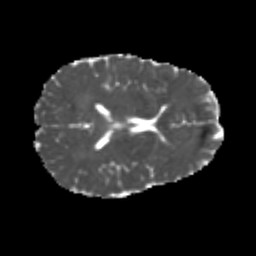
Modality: MD
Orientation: axial
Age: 21
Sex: male
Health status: healthy
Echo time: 0.074 s